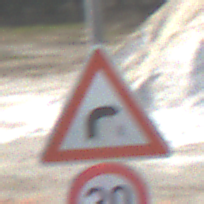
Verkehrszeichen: KurveRechts
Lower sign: Geschwindigkeit30
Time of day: Midday
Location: Outdoor (Suburban)
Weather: PartlyCloudy
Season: NotSpecified
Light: Natural